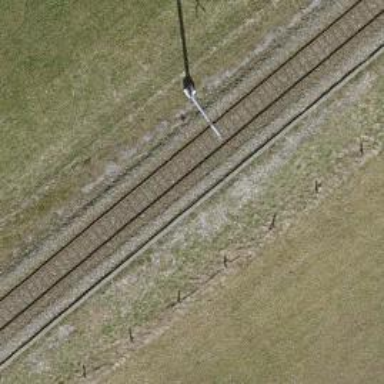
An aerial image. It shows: Catenary mast for power lines.